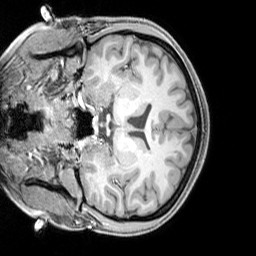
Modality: T1w
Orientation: coronal
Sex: female
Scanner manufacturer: siemens
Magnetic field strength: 3 T
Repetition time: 2.3 s
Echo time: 0.00226 s